Interaction volume radius: 5 \u00c5
Interaction volume height: 15 \u00c5
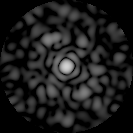
Disorder parameter: 0.8263